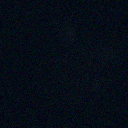
Screen state: off